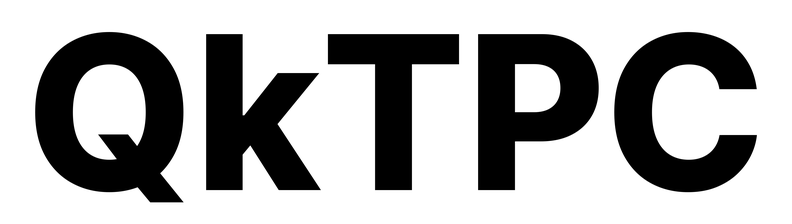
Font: Inter_ExtraBold